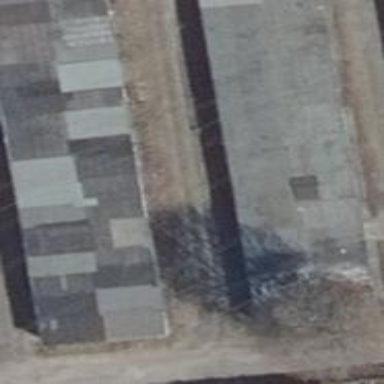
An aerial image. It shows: Group of garages.